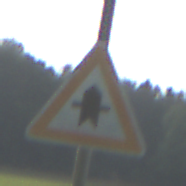
Verkehrszeichen: Vorfahrt
Umgebung: Outdoor, Nature
Tageszeit: SunriseSunset
Wetter: PartlyCloudy
Licht: Natural
Jahreszeit: NotSpecified
Kontrast: MediumContrast